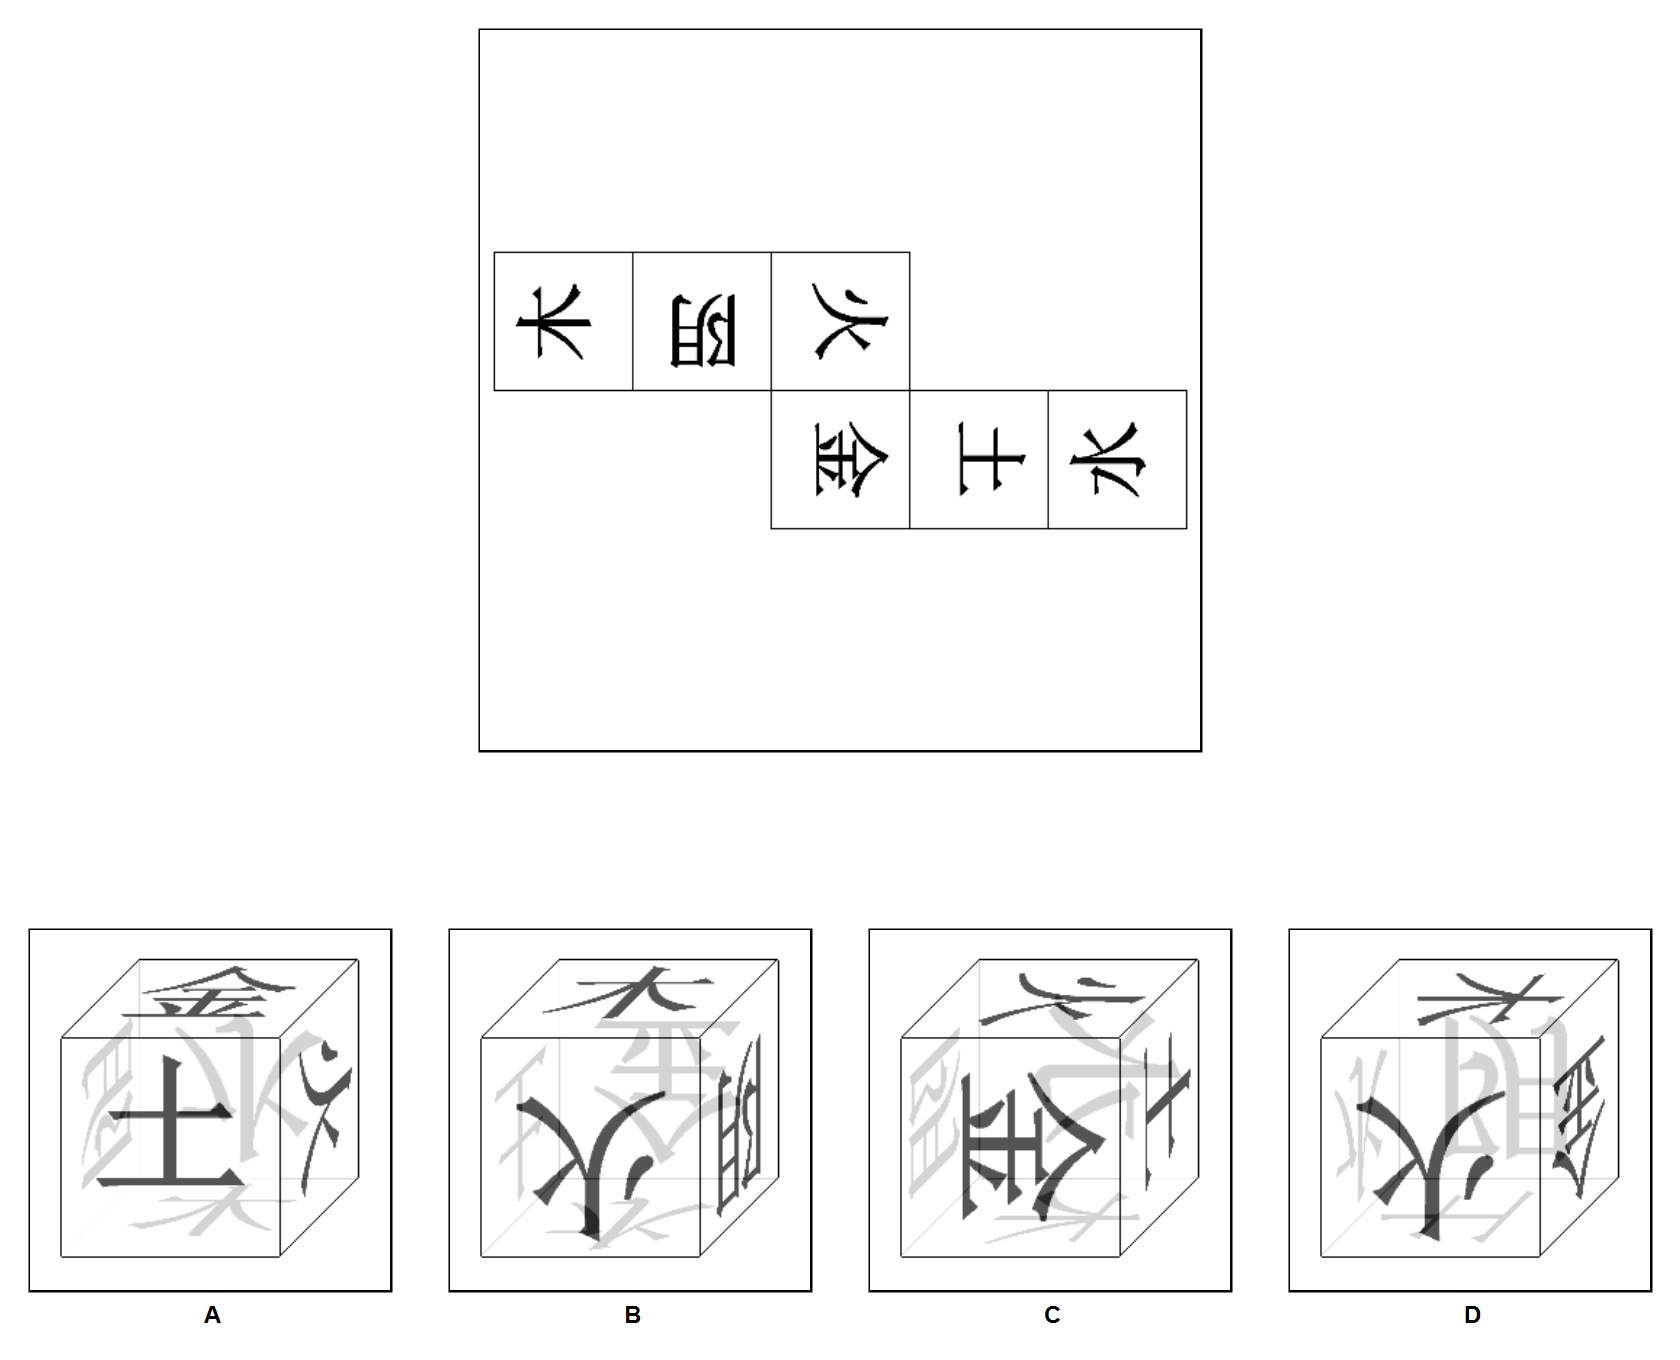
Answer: C